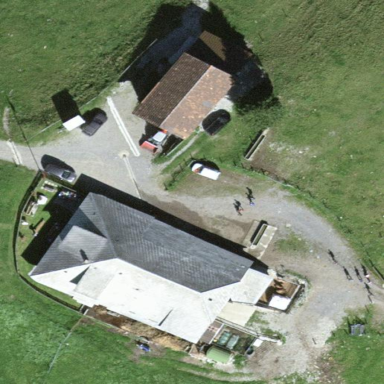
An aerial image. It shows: Farmyard area.